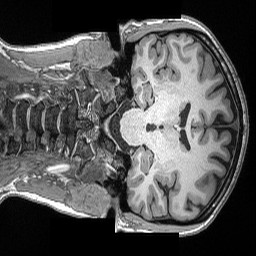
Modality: T1w
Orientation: coronal
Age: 22
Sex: female
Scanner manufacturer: siemens
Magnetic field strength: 3 T
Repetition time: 2.17 s
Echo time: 0.00169 s